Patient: sex M, age 75
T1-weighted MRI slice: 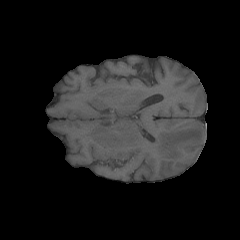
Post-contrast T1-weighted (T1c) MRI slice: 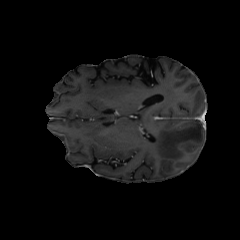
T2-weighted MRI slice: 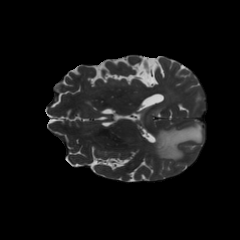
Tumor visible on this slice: yes
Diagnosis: Glioblastoma, IDH-wildtype
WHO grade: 4